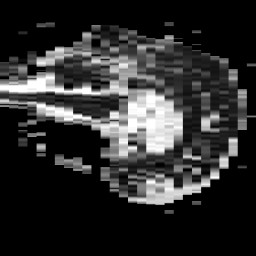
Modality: ADC
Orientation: sagittal
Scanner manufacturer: philips
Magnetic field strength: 3 T
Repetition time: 4.4 s
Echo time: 0.06019 s